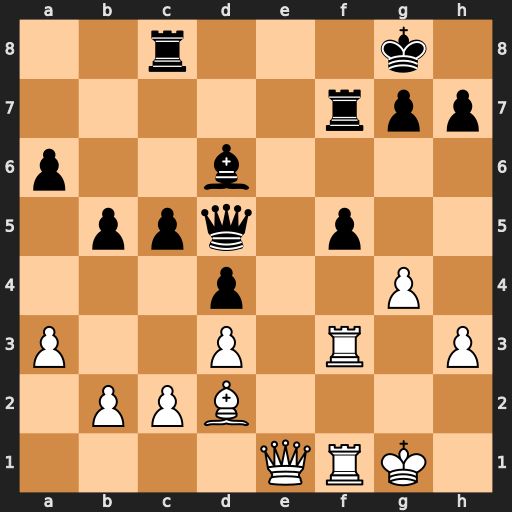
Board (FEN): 2r3k1/5rpp/p2b4/1ppq1p2/3p2P1/P2P1R1P/1PPB4/4QRK1
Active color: w
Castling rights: -
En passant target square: -
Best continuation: Rxf5 Bh2+ Kxh2